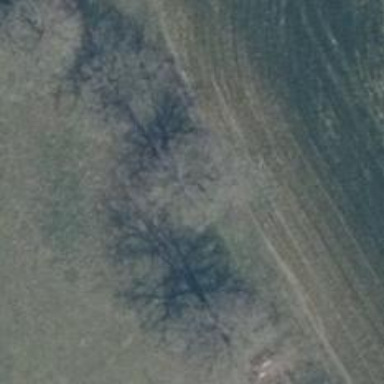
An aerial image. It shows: Single tag "natural: tree."